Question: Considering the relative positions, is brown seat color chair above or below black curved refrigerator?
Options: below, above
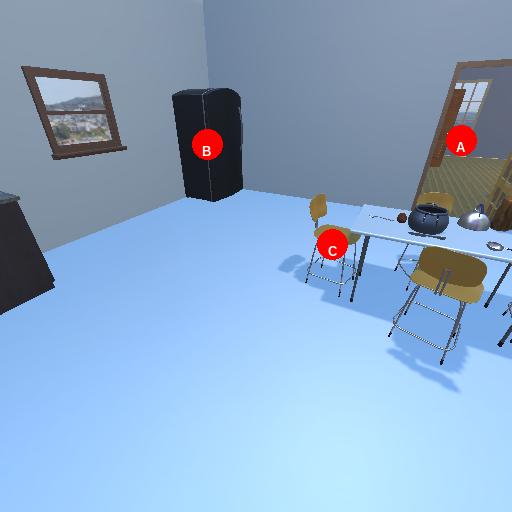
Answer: below